Chest X-ray. View position: PA
Patient age: 18
Patient sex: M
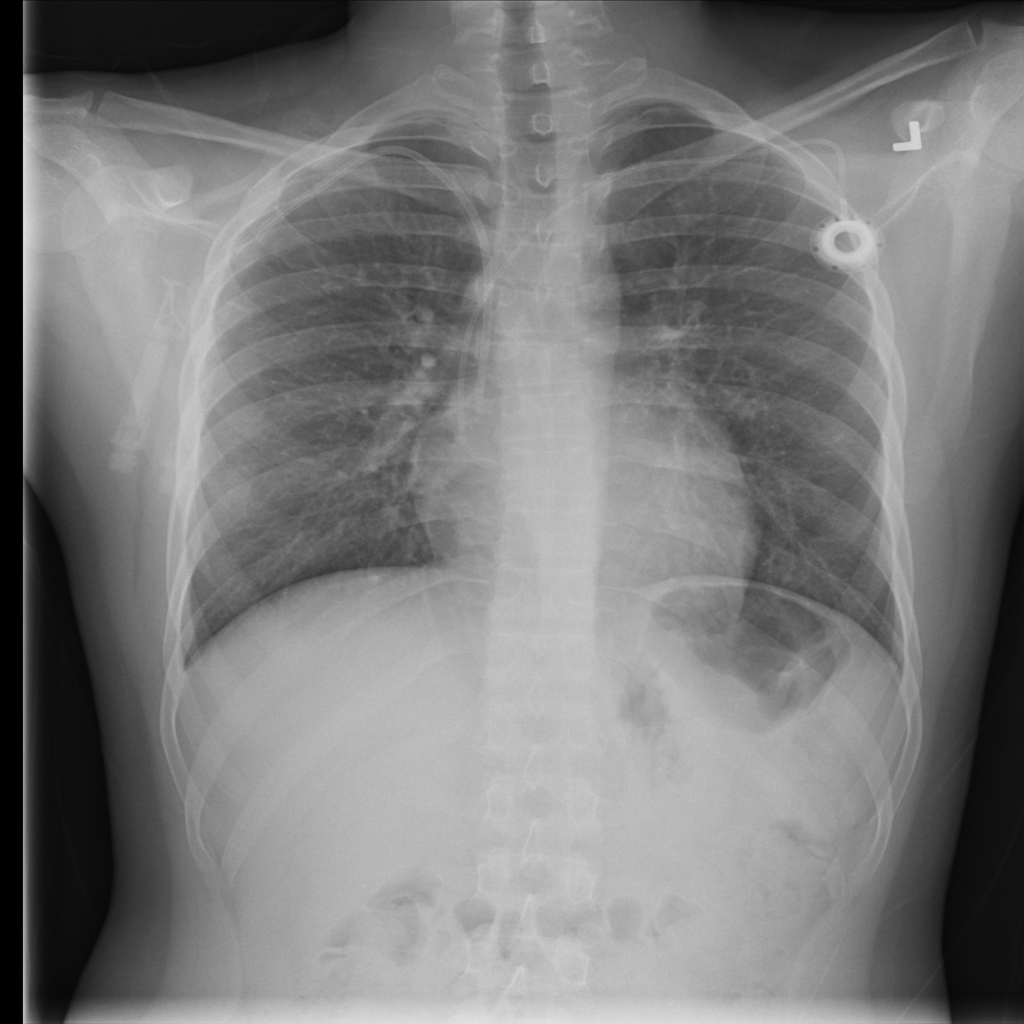
Finding: Pneumothorax